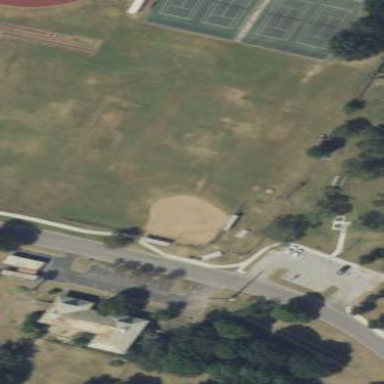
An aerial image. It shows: Baseball pitch for leisure and sports activities.